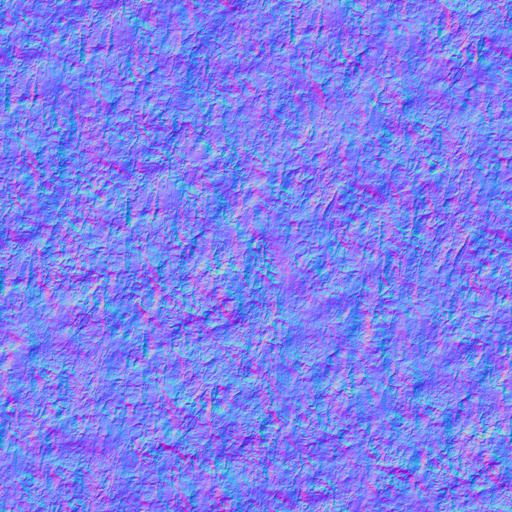
bark brown dark tree wood wooden